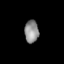
Tissue: lung
Cell type: Others
Senescence score: 0.2138
Nuclear area (px): 309
Mean DAPI intensity: 142.191